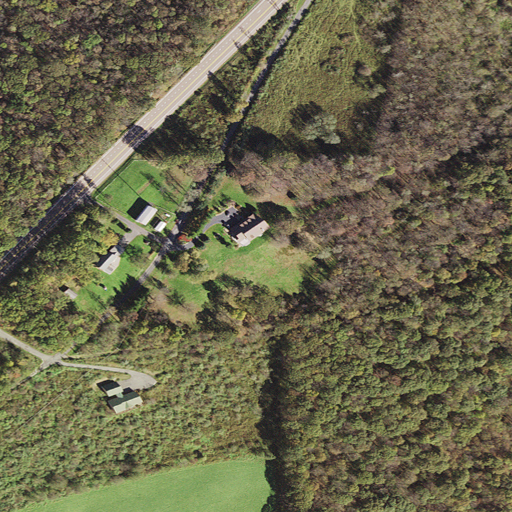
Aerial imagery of mountain in Maryland named Hoop Pole Hill containing deciduous forest, pasture, open development, low intensity development, and medium intensity development